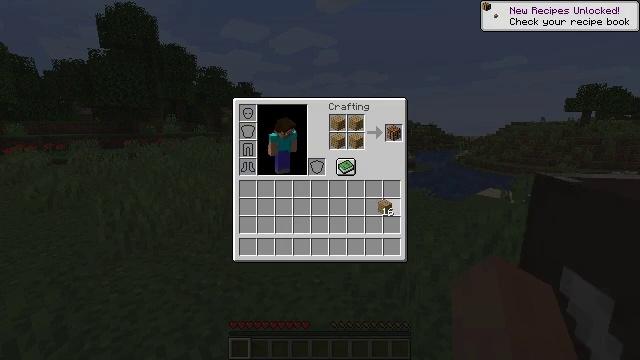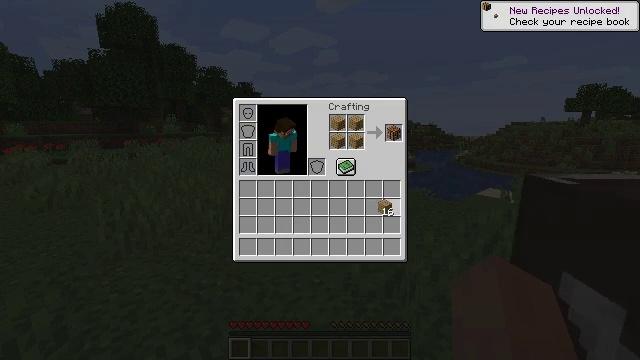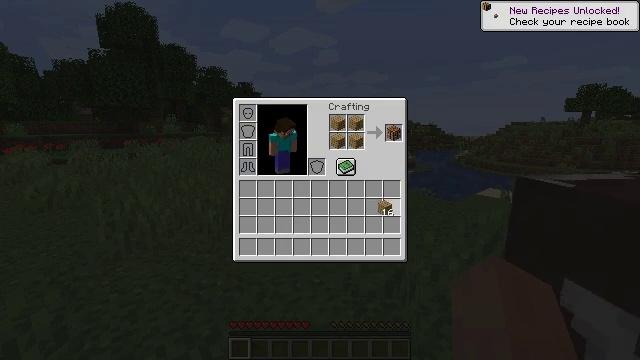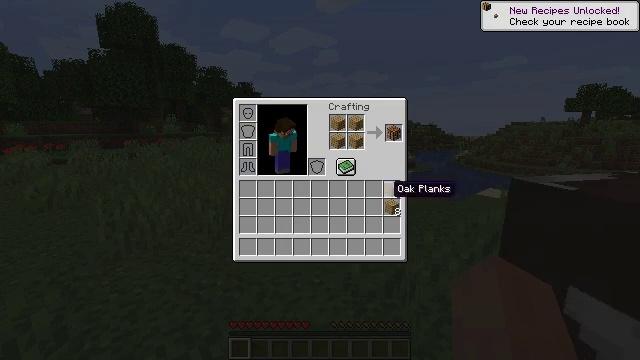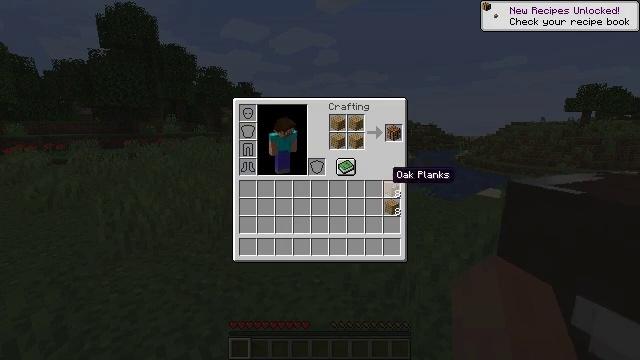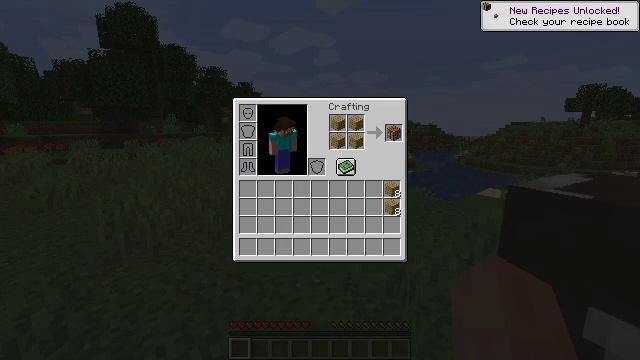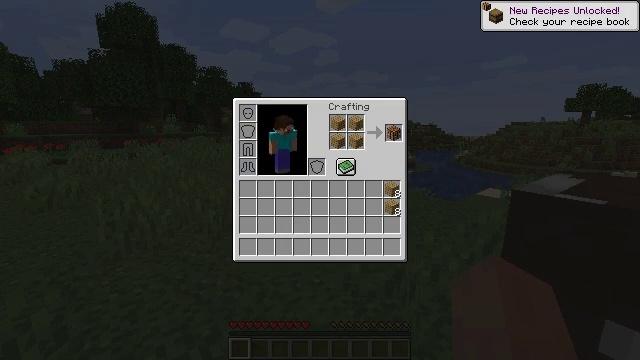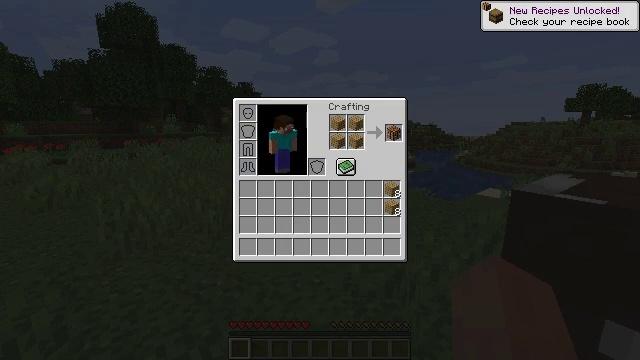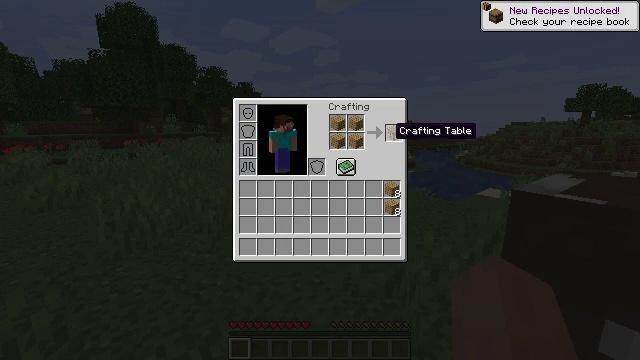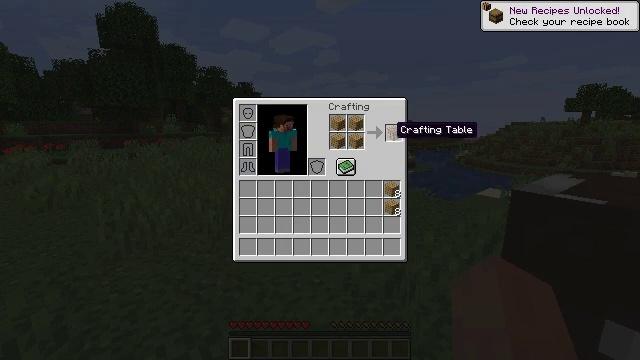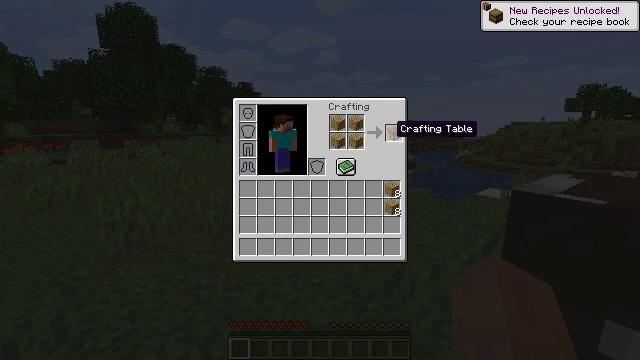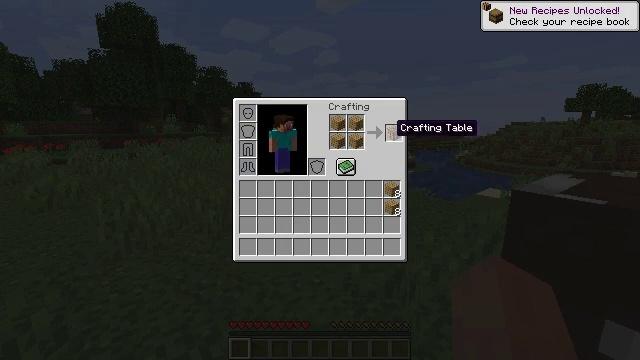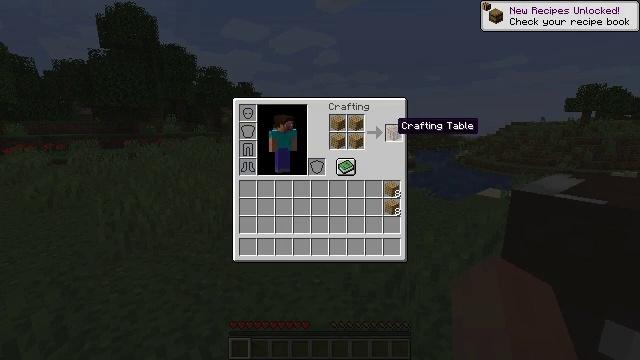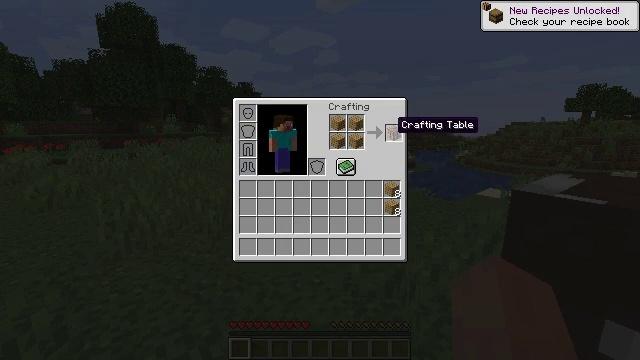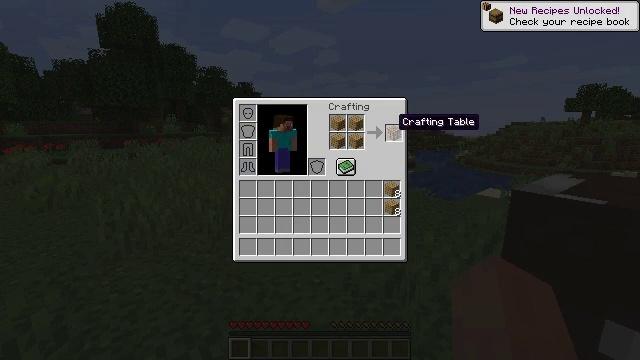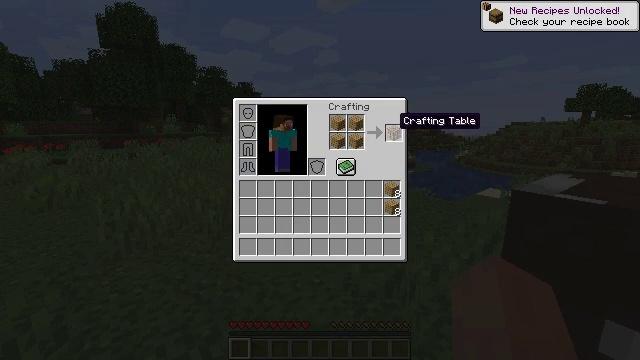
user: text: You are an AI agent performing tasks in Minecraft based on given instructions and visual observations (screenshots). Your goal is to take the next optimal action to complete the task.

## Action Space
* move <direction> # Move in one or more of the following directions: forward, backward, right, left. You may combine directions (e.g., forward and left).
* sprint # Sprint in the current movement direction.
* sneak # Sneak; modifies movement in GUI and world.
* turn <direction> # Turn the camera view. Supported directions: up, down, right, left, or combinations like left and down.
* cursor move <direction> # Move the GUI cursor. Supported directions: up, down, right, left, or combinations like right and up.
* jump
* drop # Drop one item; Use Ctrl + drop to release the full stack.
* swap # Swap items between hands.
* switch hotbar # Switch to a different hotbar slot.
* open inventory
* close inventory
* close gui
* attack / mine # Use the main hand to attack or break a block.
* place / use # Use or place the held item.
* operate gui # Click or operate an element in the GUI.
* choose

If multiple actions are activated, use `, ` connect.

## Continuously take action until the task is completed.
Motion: motion action
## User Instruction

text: Open inventory and craft the crafting table with planks.
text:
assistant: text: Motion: attack / mine
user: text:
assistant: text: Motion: attack / mine
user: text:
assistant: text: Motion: no_op
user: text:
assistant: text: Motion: turn up
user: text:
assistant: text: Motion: turn up
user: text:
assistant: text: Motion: no_op
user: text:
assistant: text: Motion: no_op
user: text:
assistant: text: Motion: no_op
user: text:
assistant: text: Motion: no_op
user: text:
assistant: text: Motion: no_op
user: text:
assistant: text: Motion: no_op
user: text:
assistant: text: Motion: no_op
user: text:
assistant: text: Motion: no_op
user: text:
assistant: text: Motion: no_op
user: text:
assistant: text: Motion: no_op
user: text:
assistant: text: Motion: attack / mine
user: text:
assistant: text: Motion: attack / mine
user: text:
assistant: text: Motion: attack / mine
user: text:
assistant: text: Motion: no_op
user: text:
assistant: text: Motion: turn left and down
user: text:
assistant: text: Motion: turn left and down
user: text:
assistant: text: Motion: turn left and down
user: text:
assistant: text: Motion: turn left and down
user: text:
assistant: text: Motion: no_op
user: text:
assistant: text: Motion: no_op
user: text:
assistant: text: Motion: no_op
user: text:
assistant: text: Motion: no_op
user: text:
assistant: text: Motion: no_op
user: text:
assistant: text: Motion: no_op
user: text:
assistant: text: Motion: no_op